Interaction volume radius: 10 \u00c5
Interaction volume height: 15 \u00c5
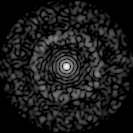
Disorder parameter: 0.8194